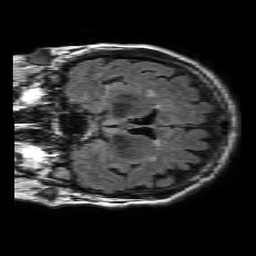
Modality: FLAIR
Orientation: coronal
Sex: female
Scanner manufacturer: philips
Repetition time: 11 s
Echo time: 0.125 s